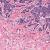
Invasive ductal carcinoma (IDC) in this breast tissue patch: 1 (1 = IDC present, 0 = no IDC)